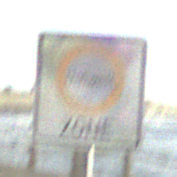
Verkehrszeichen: BeginnUmweltzone
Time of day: MorningAfternoon
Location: Outdoor (Suburban)
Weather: PartlyCloudy
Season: NotSpecified
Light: Natural